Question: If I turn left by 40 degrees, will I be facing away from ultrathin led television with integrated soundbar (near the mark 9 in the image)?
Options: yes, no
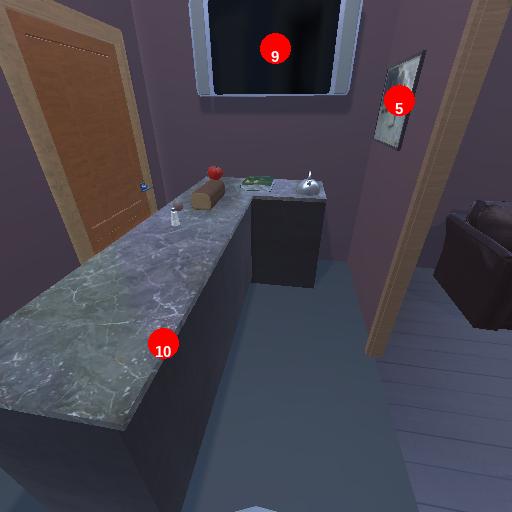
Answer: yes